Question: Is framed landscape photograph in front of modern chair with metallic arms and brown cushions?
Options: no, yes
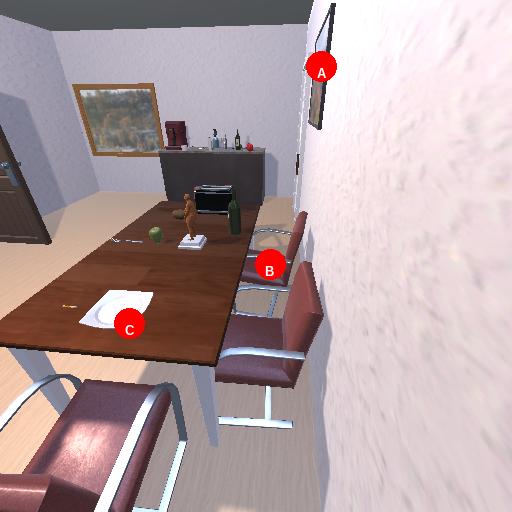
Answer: no